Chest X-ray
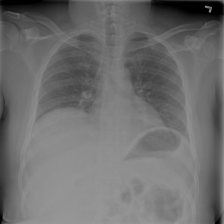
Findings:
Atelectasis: negative
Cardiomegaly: negative
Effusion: negative
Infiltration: negative
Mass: negative
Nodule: negative
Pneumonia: negative
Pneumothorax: negative
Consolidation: negative
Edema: negative
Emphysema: negative
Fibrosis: negative
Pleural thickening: negative
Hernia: negative